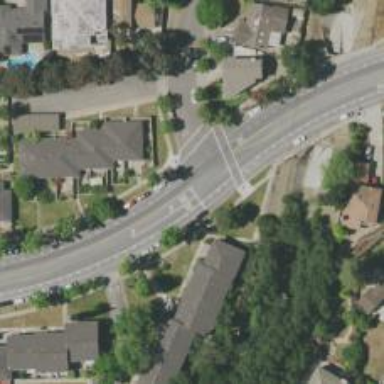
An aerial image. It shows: Stop road.